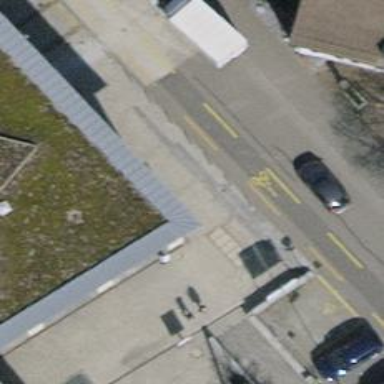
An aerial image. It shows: Footway with asphalt surface that goes through building passage tunnel.